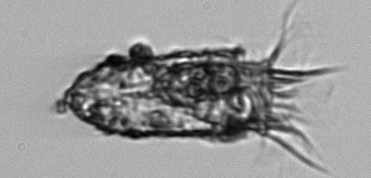
Label: Tintinnopsis